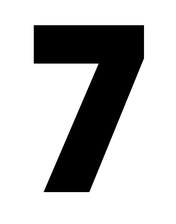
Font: Poppins-ExtraBold